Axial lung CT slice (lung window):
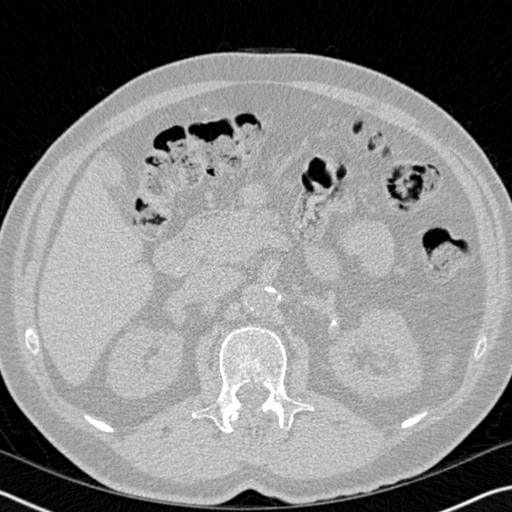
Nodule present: no